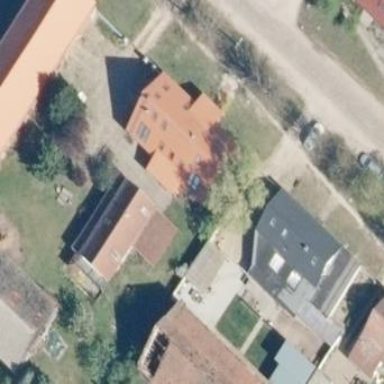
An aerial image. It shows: Simple and straightforward house.